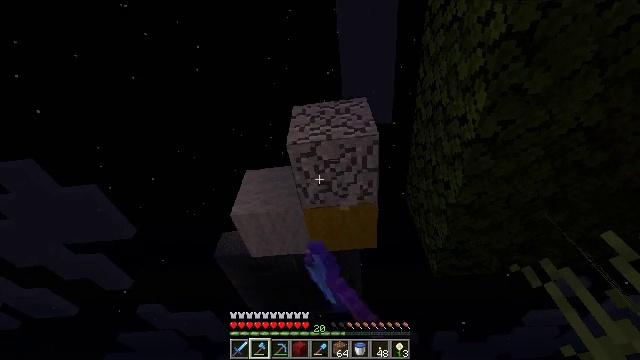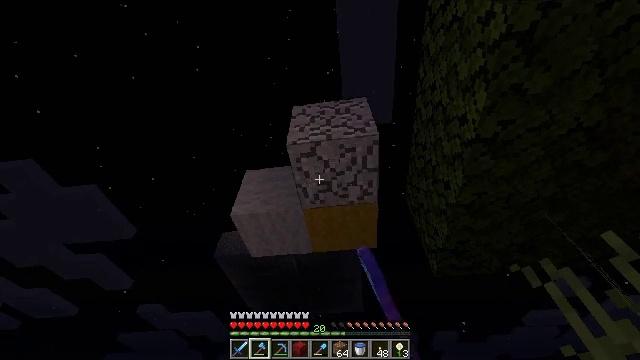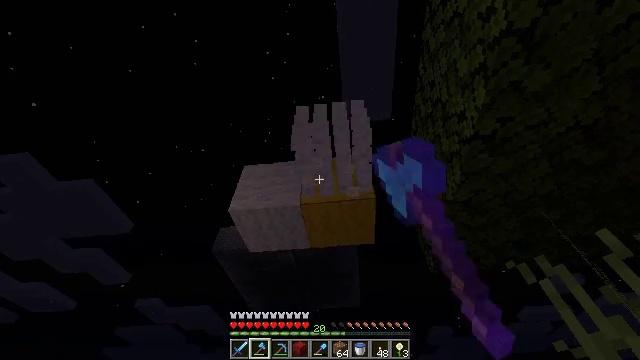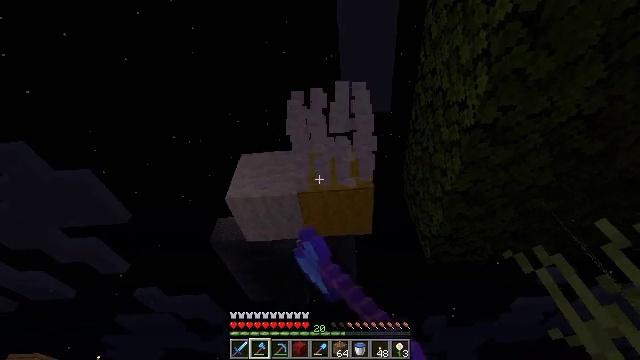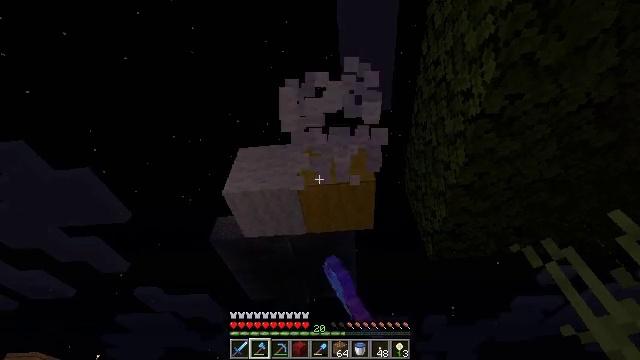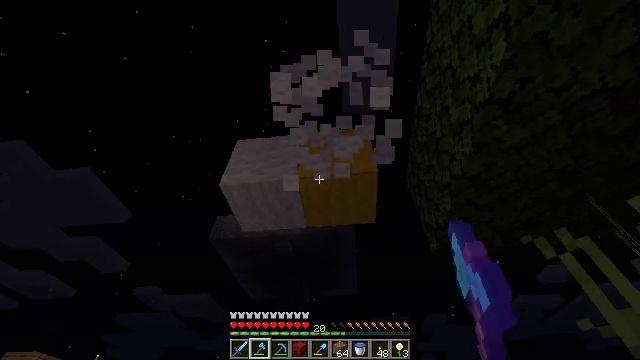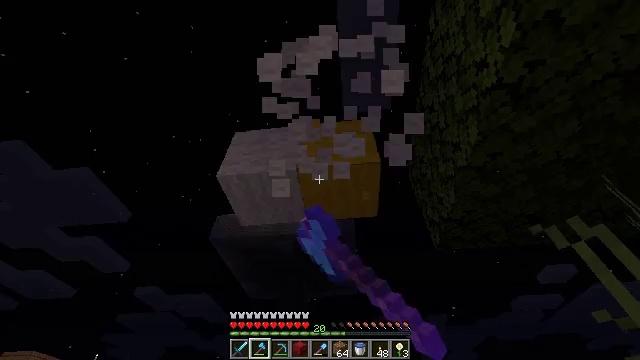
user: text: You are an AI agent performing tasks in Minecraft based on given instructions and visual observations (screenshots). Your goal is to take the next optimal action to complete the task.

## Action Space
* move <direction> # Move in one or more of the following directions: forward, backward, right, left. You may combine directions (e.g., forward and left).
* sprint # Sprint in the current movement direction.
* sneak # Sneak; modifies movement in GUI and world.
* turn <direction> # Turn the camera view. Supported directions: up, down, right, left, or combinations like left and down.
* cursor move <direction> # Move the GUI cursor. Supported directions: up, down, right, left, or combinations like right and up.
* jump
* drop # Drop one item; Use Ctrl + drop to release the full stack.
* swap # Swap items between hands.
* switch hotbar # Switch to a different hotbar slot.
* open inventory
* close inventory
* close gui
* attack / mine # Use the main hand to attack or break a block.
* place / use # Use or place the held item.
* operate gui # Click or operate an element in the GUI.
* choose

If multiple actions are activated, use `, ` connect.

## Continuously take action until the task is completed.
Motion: motion action
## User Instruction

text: Gather white wool from a build.
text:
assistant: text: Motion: attack / mine
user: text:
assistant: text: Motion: attack / mine
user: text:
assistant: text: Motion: move forward, turn down, attack / mine
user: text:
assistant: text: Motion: move forward, attack / mine
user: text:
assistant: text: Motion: move forward, attack / mine
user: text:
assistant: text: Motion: attack / mine
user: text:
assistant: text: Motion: attack / mine